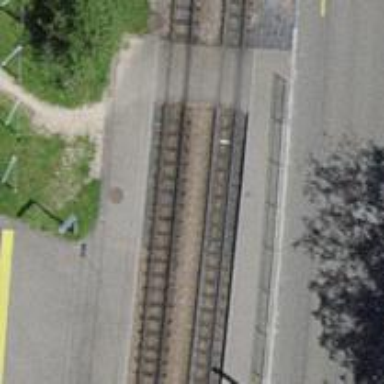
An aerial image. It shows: Tram stop with stop position for public transport.